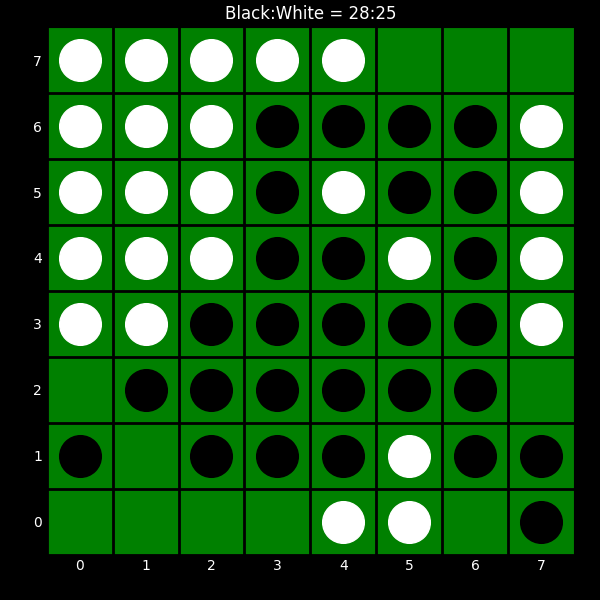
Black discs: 28
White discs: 25